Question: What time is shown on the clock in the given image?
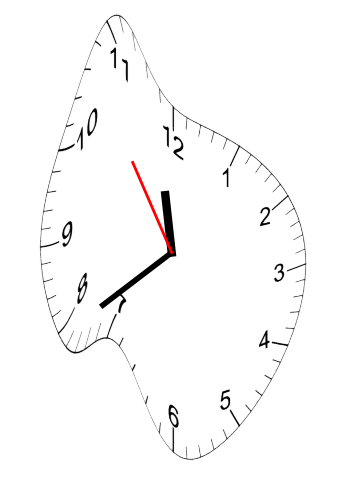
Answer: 11:38:54